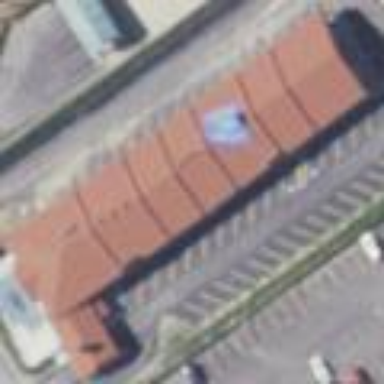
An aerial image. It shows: Hotel building.